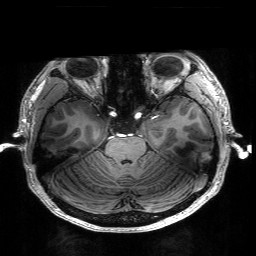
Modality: T1w
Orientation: coronal